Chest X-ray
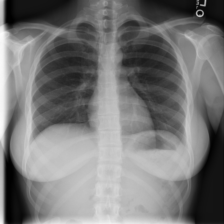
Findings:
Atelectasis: negative
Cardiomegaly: negative
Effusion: negative
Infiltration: negative
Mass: negative
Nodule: negative
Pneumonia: negative
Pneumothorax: negative
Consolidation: negative
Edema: negative
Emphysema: negative
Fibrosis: negative
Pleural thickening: negative
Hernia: negative